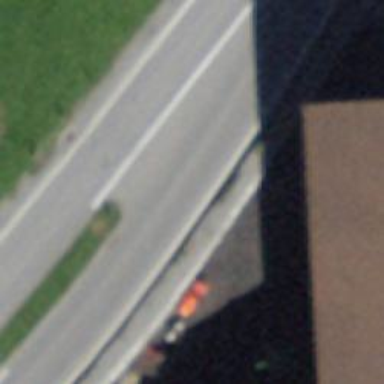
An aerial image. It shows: Primary highway.